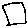
Label: square